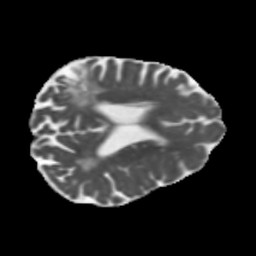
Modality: MD
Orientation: axial
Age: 73
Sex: female
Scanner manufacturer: siemens
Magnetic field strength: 3 T
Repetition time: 5.47 s
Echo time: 0.0854 s